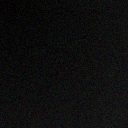
Screen state: off